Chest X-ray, AP view. Patient: 39 years old, sex F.
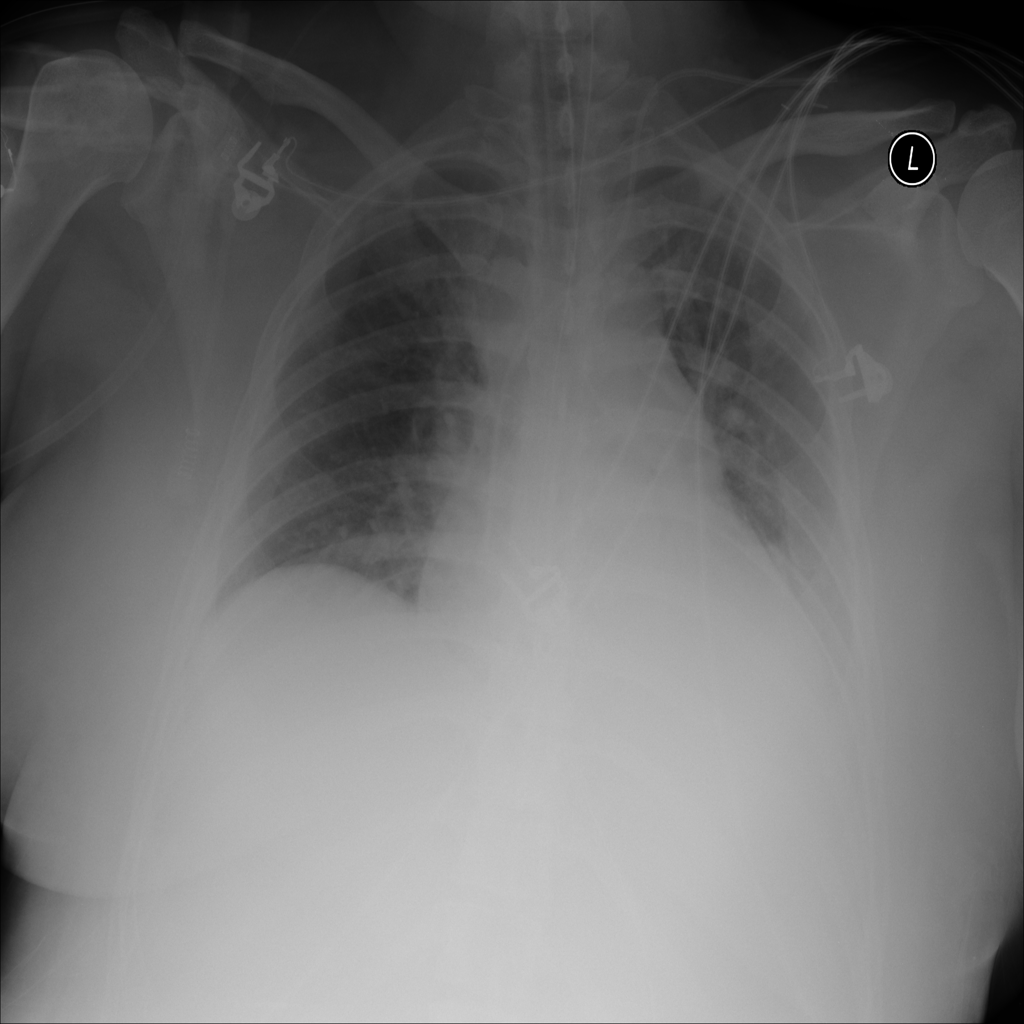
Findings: Consolidation, Effusion